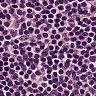
Metastatic tissue present: no